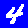
Digit: 4